Question: I have got a problem to remove highly correlated components. Can I ask how to do this?
For example, I have got 40 instances with 20 features (random created). Feature 2 and 18 is highly correlated with feature 4. And feature 6 is highly correlated with feature 10. Then how to remove the highly correlated (redundant) features such as 2, 18 and 10? Essentially, I need the index of remaining features 1, 3, 4, 5, 6, ..., 9, 11, ..., 17, 19, 20.
Matlab codes:
'''
x = randn(40,20);
x(:,2) = 2.*x(:,4);
x(:,18) = 3.*x(:,4);
x(:,6) = 100.*x(:,10);
x_corr = corr(x);
size(x_corr)
figure, imagesc(x_corr),colorbar
'''
Correlation matrix 'x_corr' looks like

edit:
I worked out a way:
'''
x_corr = x_corr - diag(diag(x_corr));
[x_corrX, x_corrY] = find(x_corr>0.8);
for i = 1:size(x_corrX,1)
xx = find(x_corrY == x_corrX(i));
x_corrX(xx,:) = 0;
x_corrY(xx,:) = 0;
end
x_corrX = unique(x_corrX);
x_corrX = x_corrX(2:end);
im = setxor(x_corrX, (1:20)');
'''
Am I right? Or you have a better idea please post. Thanks.
edit2: Is this method the same as using PCA?
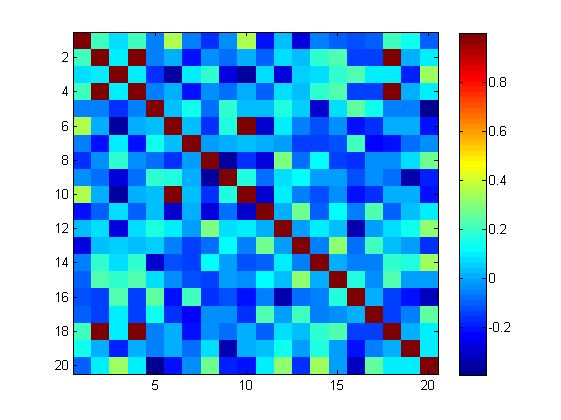
Answer: It seems quite clear that this idea of yours, to simply remove highly correlated variables from the analysis is NOT the same as PCA. PCA is a good way to do rank reduction of what seems to be a complicated problem, into one that turns out to have only a few independent things happening. PCA uses an eigenvalue (or svd) decomposition to achieve that goal.
Anyway, you might have a problem. For example, suppose that A is highly correlated to B, and B is highly correlated to C. However, it need not be true that A and C are highly correlated. Since correlation can be viewed as a measure of the angle between those vectors in their corresponding high dimensional vector space, this can be easily made to happen.
As a trivial example, I'll create two variables, A and B, that are correlated at a "moderate" level.
'''
n = 50;
A = rand(n,1);
B = A + randn(n,1)/2;
corr([A,B])
ans =
1 0.55443
0.55443 1
'''
So here 0.55 is the correlation. I'll create C to be virtually the average of A and B. It will be highly correlated by your definition.
'''
C = [A + B]/2 + randn(n,1)/100;
corr([A,B,C])
ans =
1 0.55443 0.80119
0.55443 1 0.94168
0.80119 0.94168 1
'''
Clearly C is the bad guy here. But if one were to simply look at the pair [A,C] and remove A from the analysis, then do the same with the pair [B,C] and then remove B, we would have made the wrong choices. And this was a trivially constructed example.
In fact, it is true that the eigenvalues of the correlation matrix might be of interest.
'''
[V,D] = eig(corr([A,B,C]))
V =
-0.53056 -0.78854 -0.311
-0.57245 0.60391 -0.55462
-0.62515 0.11622 0.7718
D =
2.5422 0 0
0 0.45729 0
0 0 0.<PHONE>
'''
The fact that D has two significant diagonal elements, and a tiny one tells us that really, this is a two variable problem. What PCA will not easily tell us is which vector to simply remove though, and the problem would only be less clear with more variables, with many interactions between all of them.